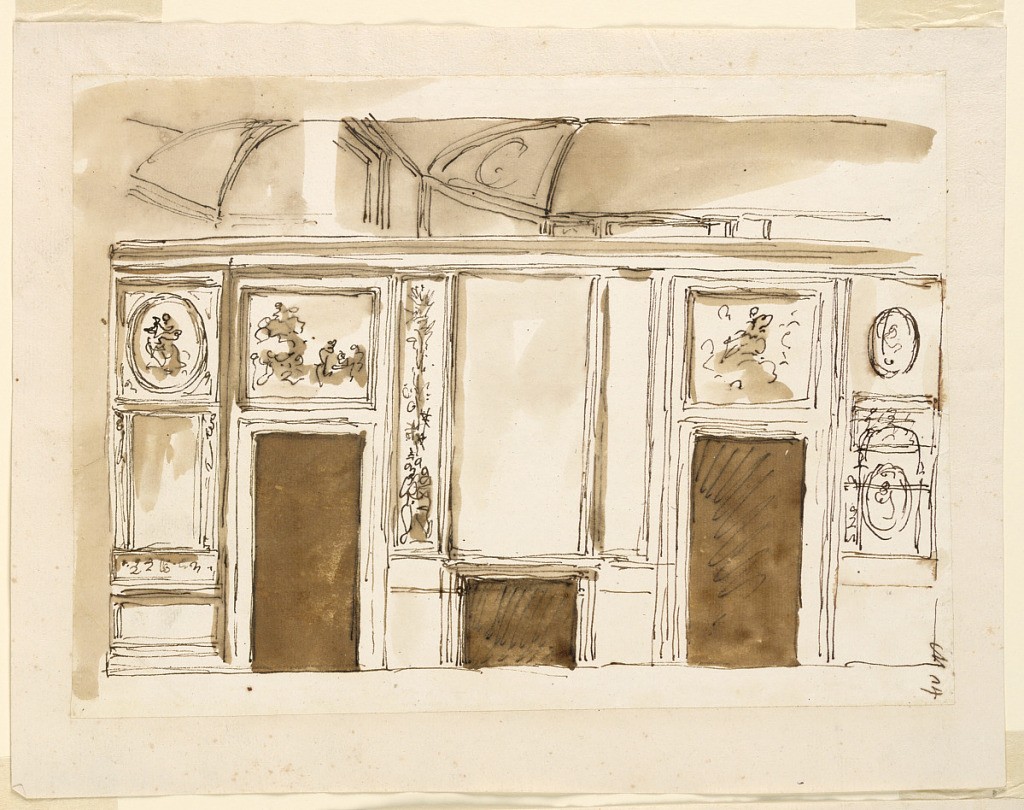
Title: Entrance wall of a salon
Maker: Giuseppe Barberi, Italian, 1746–1809
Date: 1746–1809
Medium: Pen and brown ink, brush and brown wash on off-white laid paper, lined
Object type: Drawing
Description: Entrance wall of a salon.